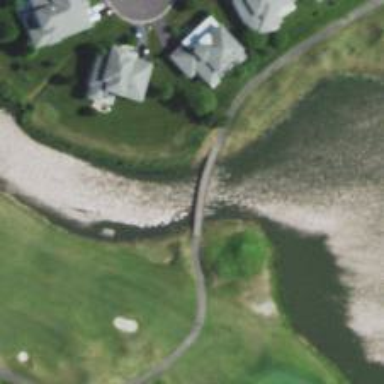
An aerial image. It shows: Service road with bridge used as golf cart path.